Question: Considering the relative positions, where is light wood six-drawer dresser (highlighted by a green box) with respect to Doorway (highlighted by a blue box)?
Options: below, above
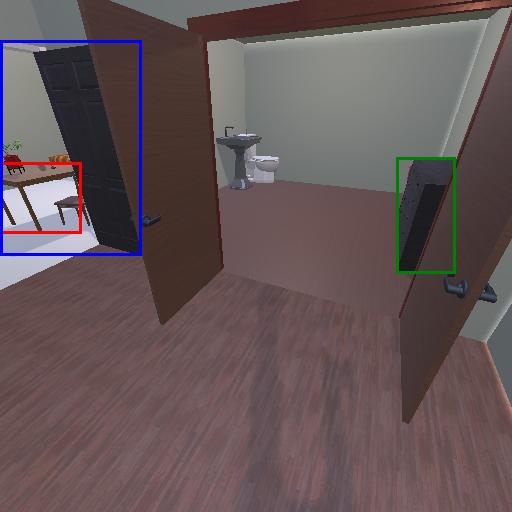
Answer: below